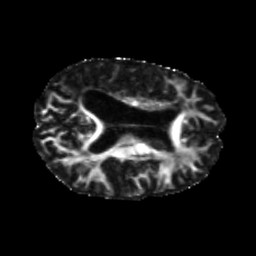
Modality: FA
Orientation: axial
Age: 69
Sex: female
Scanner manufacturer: siemens
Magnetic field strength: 3 T
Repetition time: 5.25 s
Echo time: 0.08 s